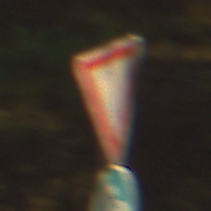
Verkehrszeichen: VorfahrtGewaehren
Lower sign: VorgeschriebeneFahrtrichtungGeradeausOderRechts
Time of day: Night
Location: Outdoor (Suburban)
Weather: PartlyCloudy
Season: NotSpecified
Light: Artificial